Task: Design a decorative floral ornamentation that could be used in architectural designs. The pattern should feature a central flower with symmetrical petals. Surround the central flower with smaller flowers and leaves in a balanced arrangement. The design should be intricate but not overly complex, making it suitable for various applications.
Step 1787:
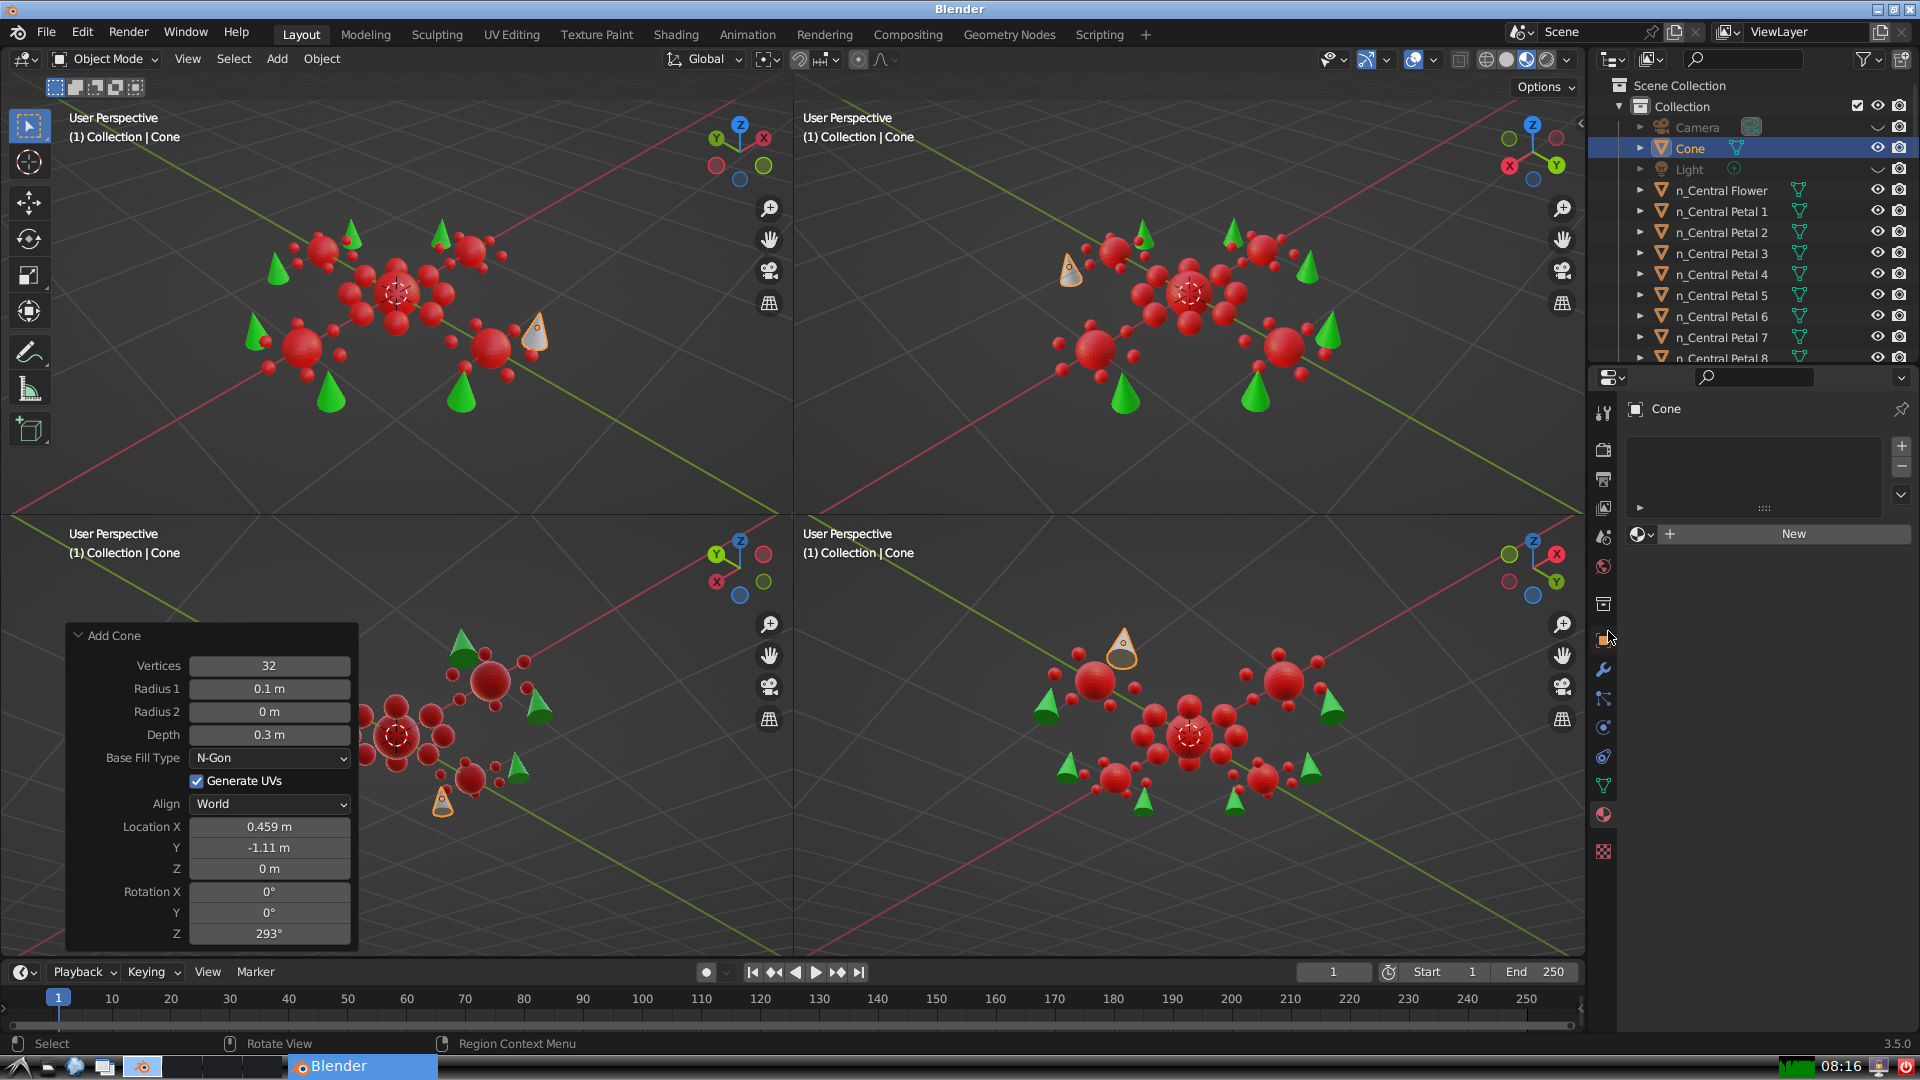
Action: click: no